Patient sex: M
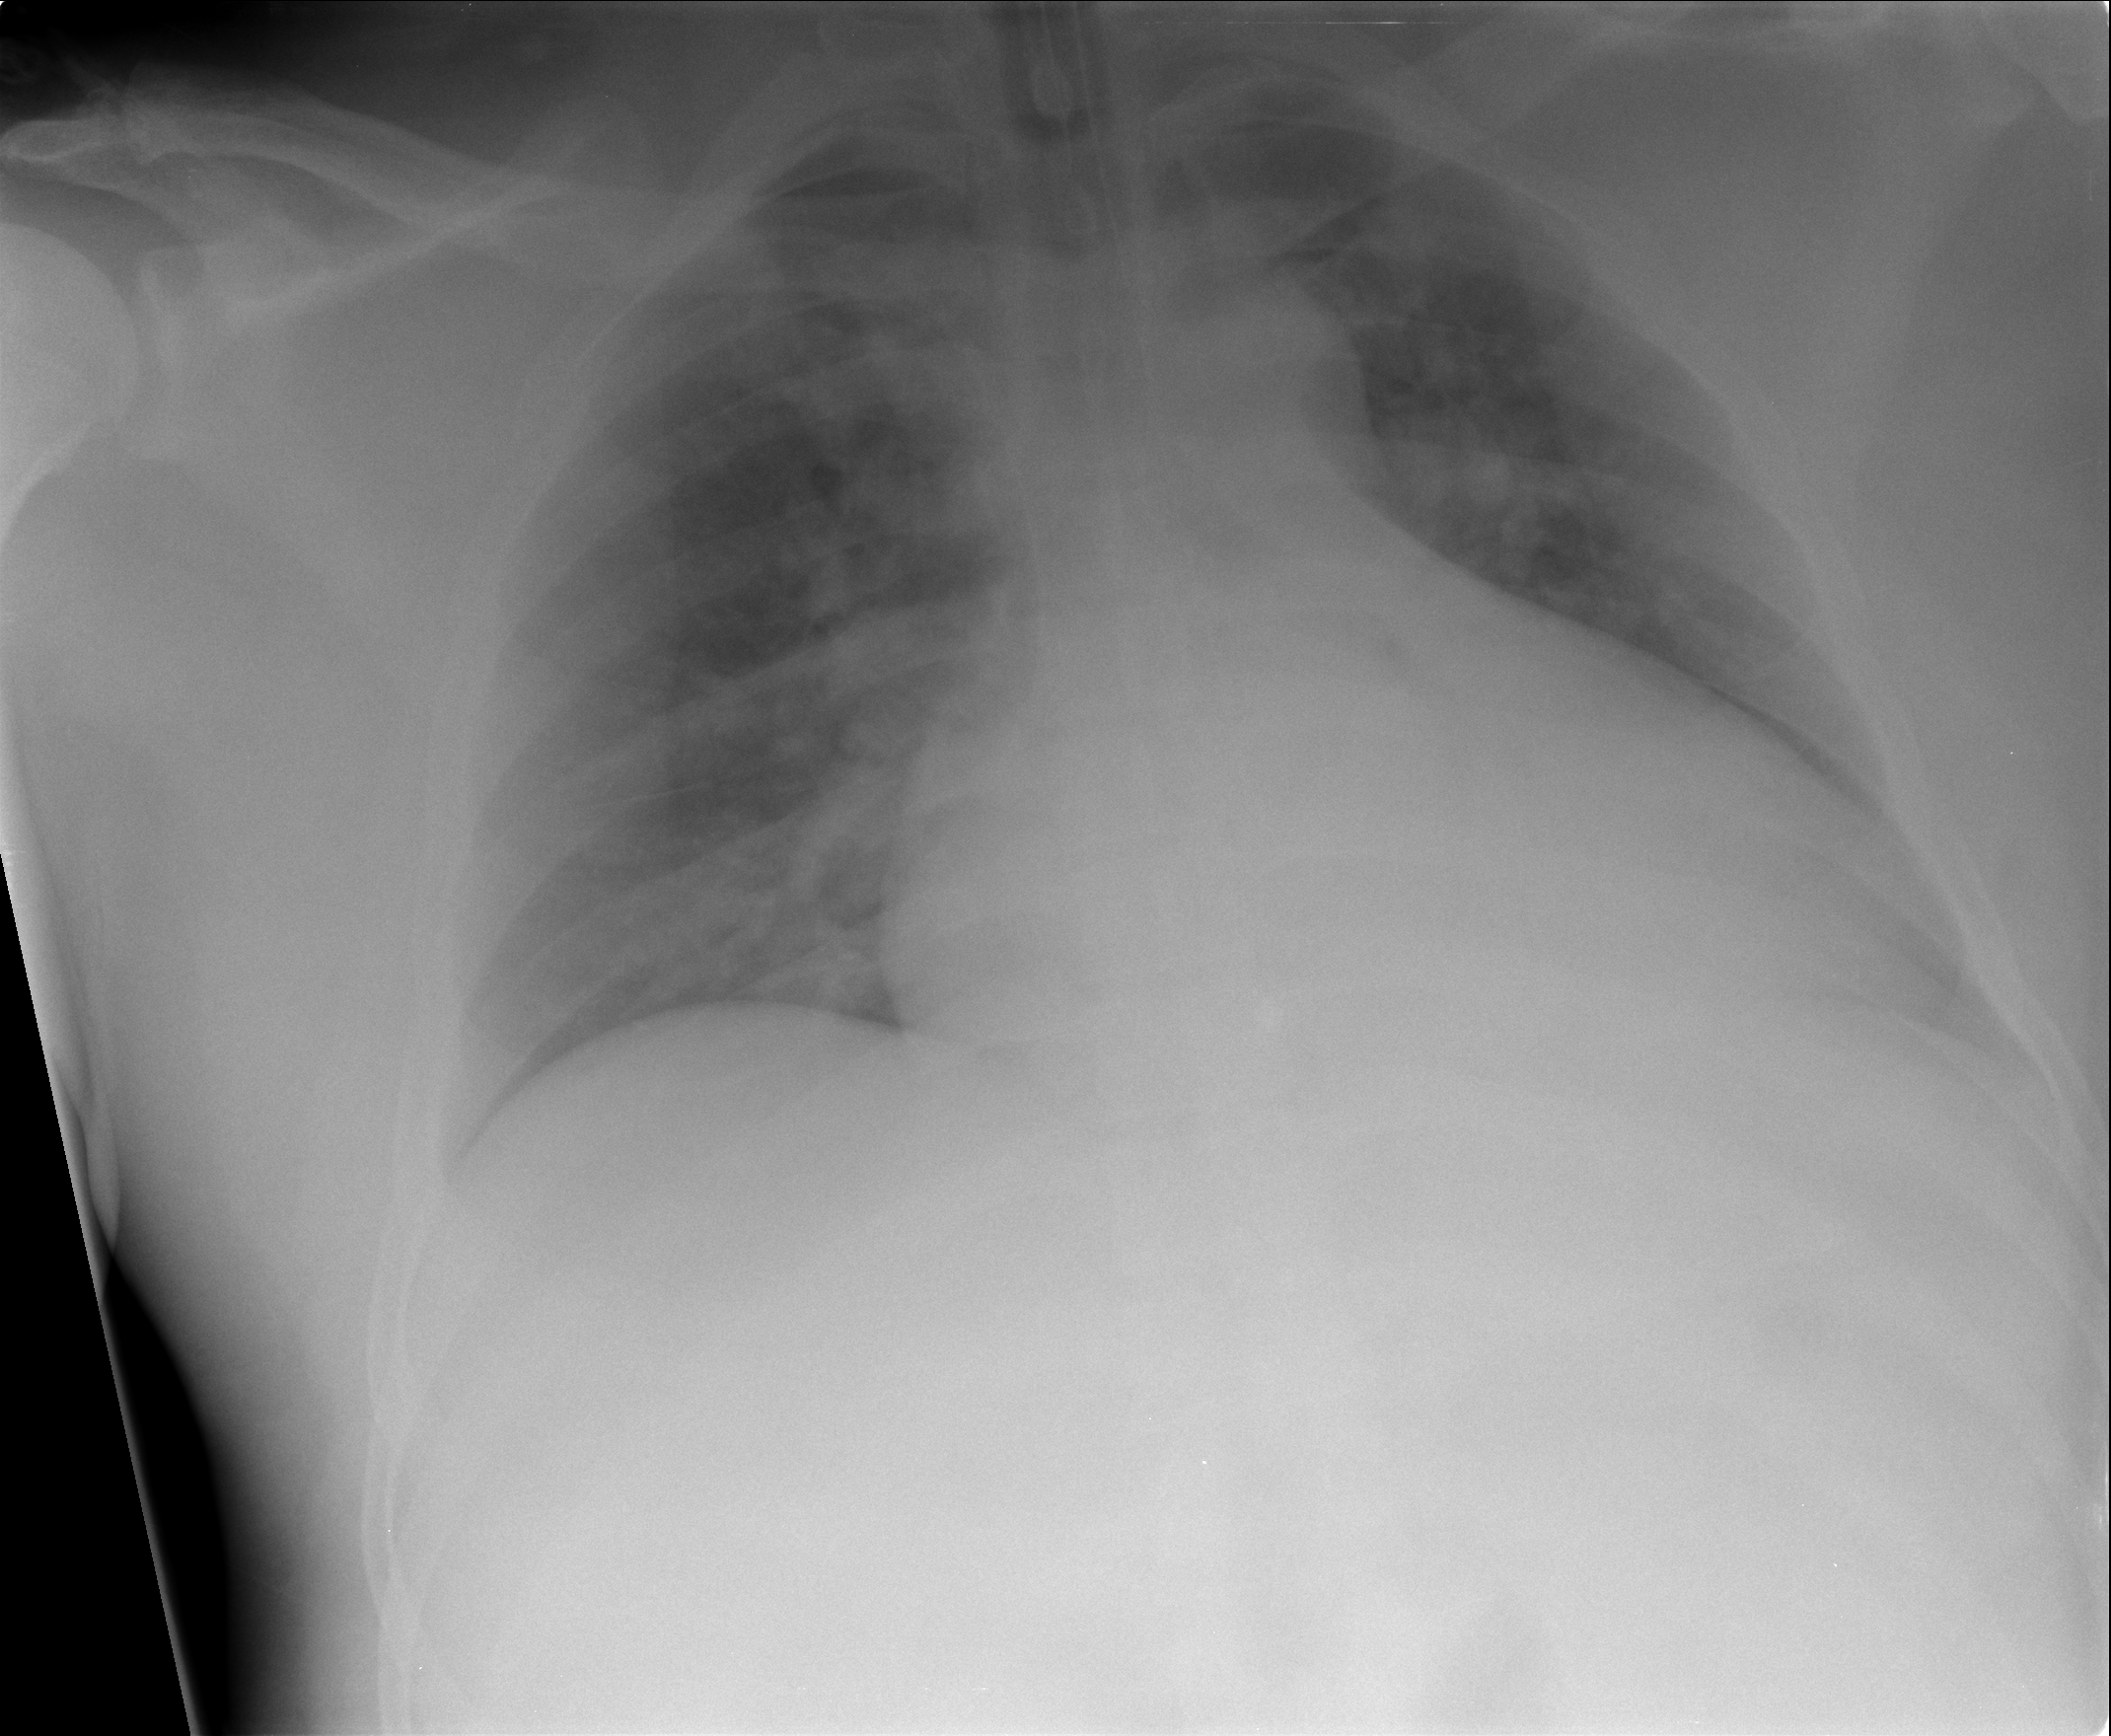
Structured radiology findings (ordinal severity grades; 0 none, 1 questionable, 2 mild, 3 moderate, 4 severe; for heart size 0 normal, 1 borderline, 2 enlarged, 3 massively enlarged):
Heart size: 2
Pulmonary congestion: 3
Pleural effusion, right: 0
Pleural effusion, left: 0
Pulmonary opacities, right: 2
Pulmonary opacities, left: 2
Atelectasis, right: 0
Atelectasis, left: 0